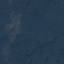
Label: Forest